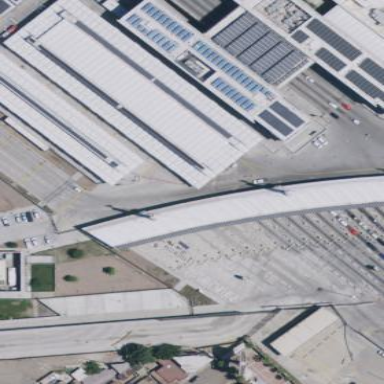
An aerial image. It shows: Vehicle inspection facility located in building with roof.